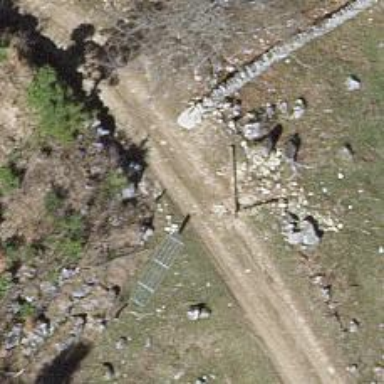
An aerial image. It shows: Gate.